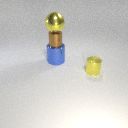
large yellow metal sphere above small brown metal cylinder